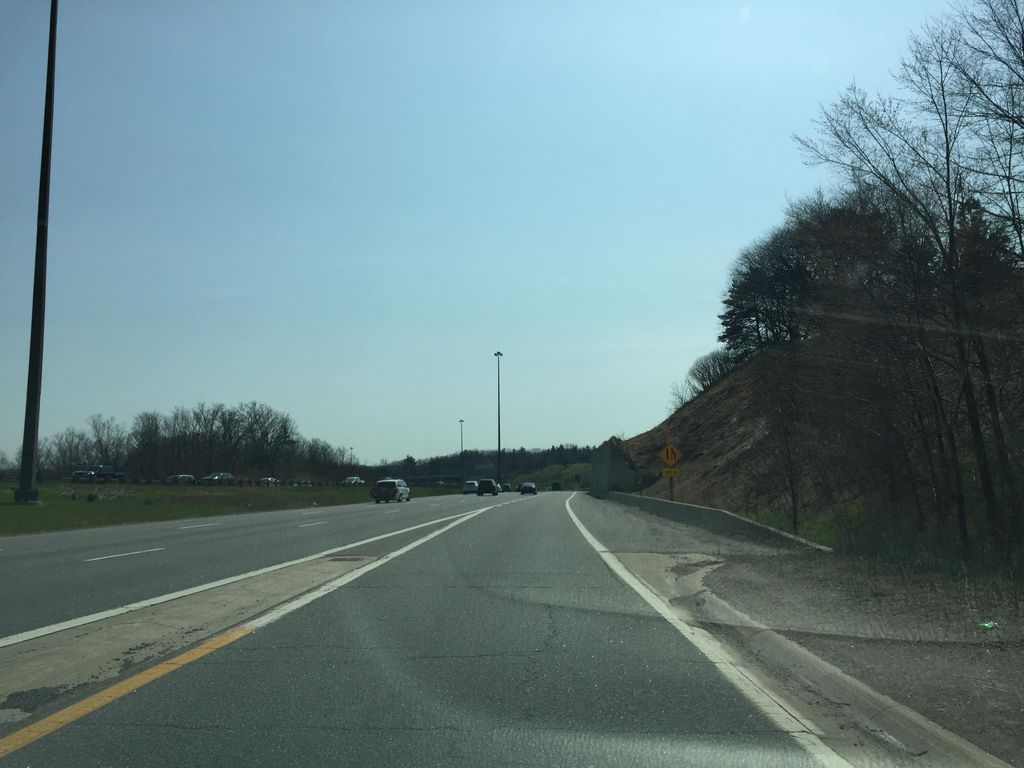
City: hamilton